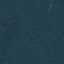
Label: Forest